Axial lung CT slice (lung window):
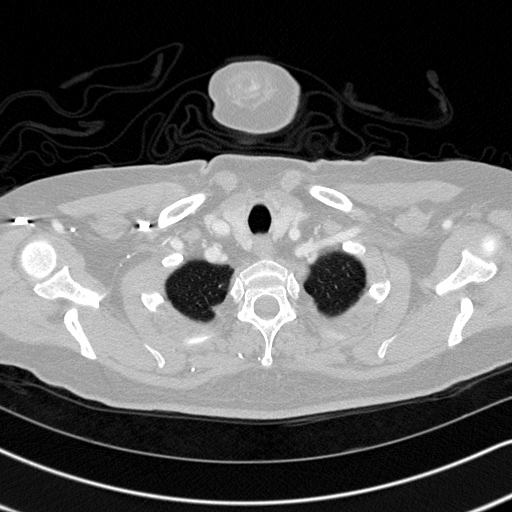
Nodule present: no